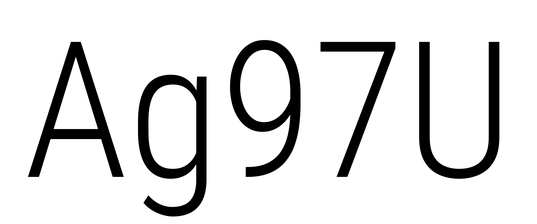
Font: Roboto_Condensed_Light